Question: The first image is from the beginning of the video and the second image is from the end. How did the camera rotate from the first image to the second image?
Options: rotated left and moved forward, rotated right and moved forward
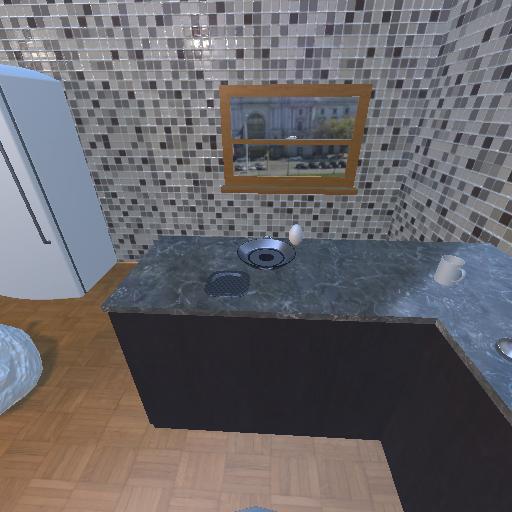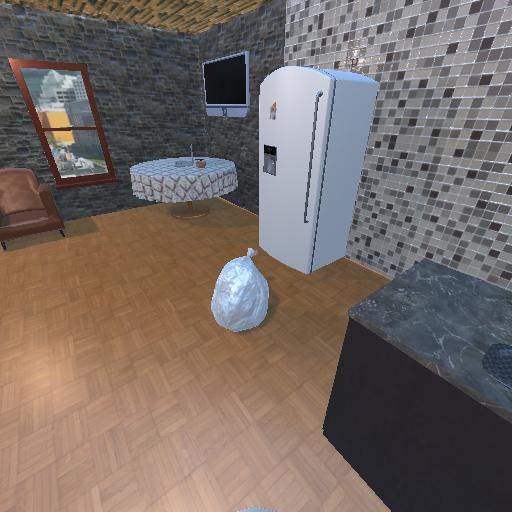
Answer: rotated left and moved forward